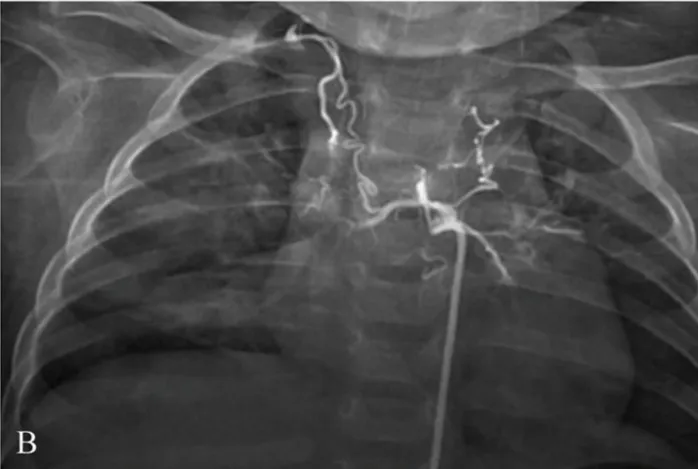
After embolism.
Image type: radiology (x_ray)